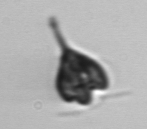
Label: Pyramimonas_longicauda